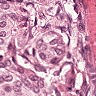
Metastatic tissue present: yes